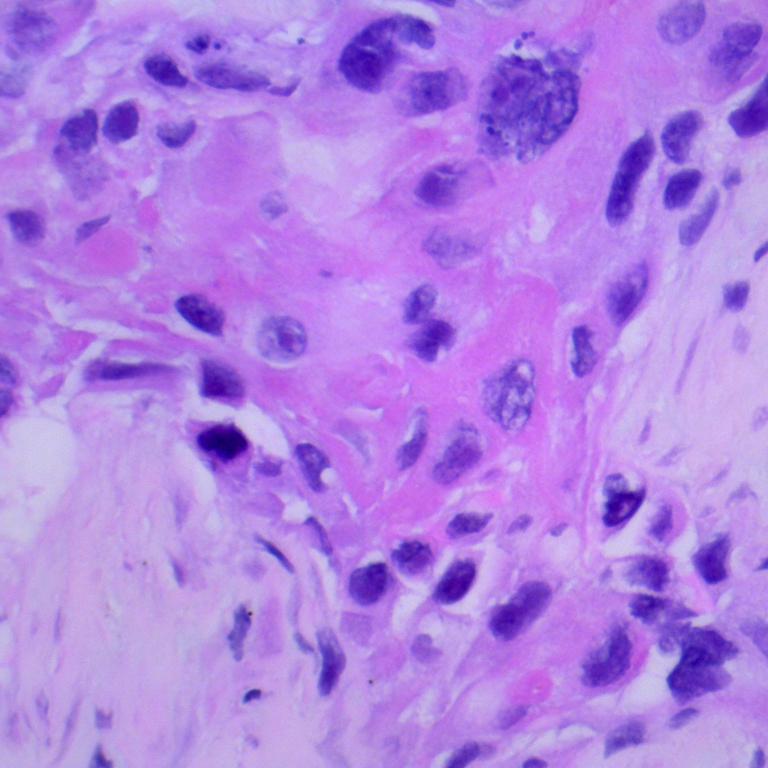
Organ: lung
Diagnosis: squamous carcinomas